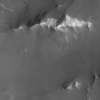
Label: not_dusty